Question: I'm trying to create a page for mobile devices with a select tag at the top, however, the only way I managed to get it to look like so.

is by using the zoom option in css, can anyone suggest a better way of achieving this and centering the select tag?
Edit: I'm trying to centre the select tag and make it bigger without using the zoom css option.
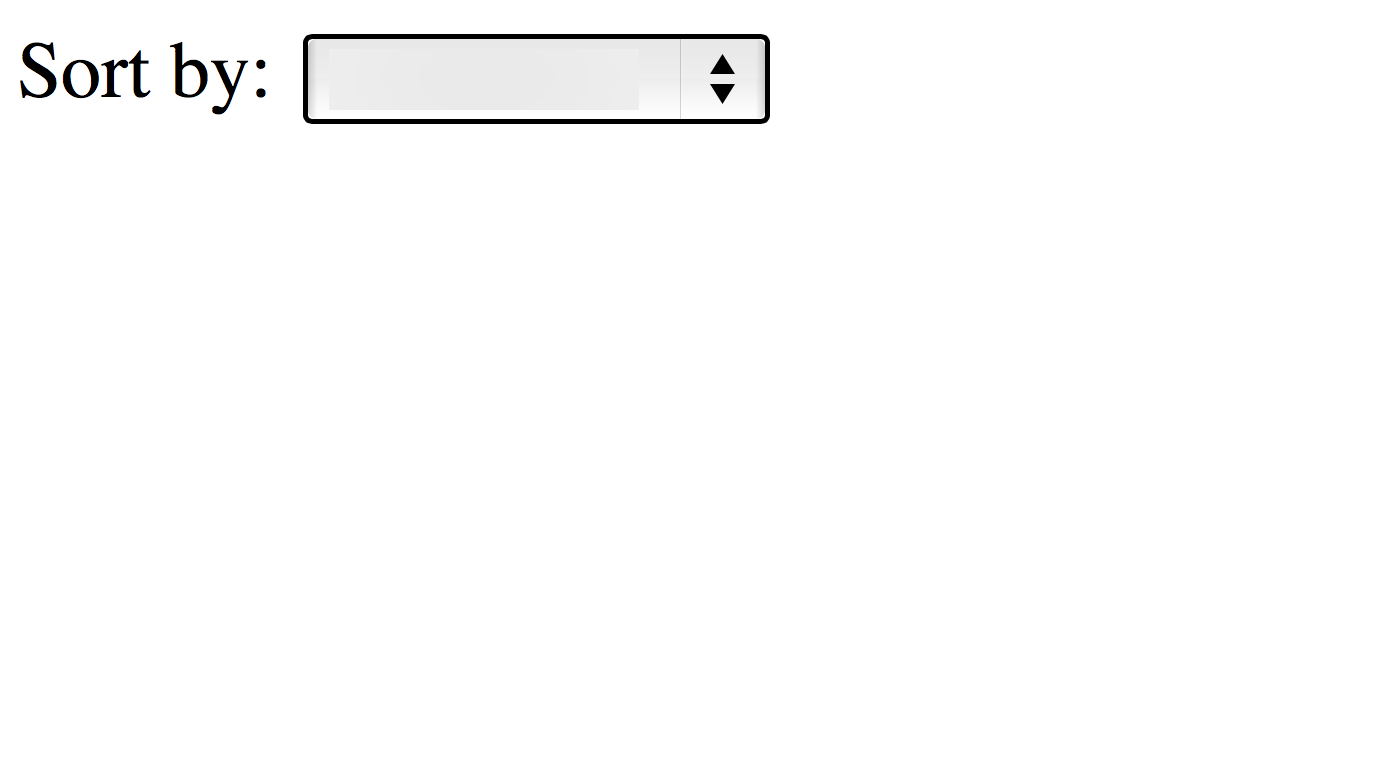
Answer: Besides the CSS for mobile devices the '<meta name="viewport" content="width=device-width, initial-scale=1">' is very important:
'''
<!doctype html>
<html lang="en">
<head>
<meta charset="utf-8">
<meta http-equiv="X-UA-Compatible" content="IE=edge">
<title>Document Title</title>
<meta name="description" content="Document Description">
<meta name="viewport" content="width=device-width, initial-scale=1">
</head>
<style>
.select-container {
font-size: 3em;
text-align: center;
}
.select-container select {
font-size: inherit;
}
</style>
<body>
<div class="select-container">
<label for="my-sort">Sort by:</label>
<select name="sort" id="my-sort">
<option value="1">Item 1</option>
<option value="2">Item 2</option>
<option value="3">Item 3</option>
</select>
</div>
</body>
</html>
'''